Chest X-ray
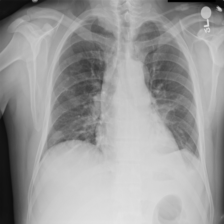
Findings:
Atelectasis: negative
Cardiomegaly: negative
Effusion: positive
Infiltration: positive
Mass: positive
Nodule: negative
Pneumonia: negative
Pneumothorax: negative
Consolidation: negative
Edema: negative
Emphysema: negative
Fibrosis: negative
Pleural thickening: negative
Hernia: negative